Field crop: maize
Growth stage: 2
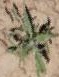
Species: atriplex